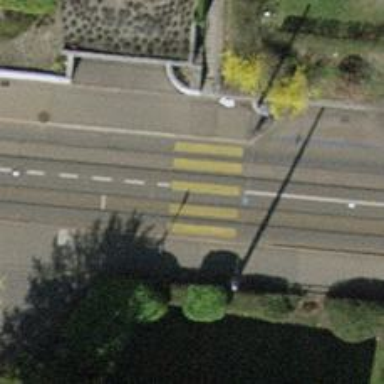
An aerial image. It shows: Uncontrolled zebra crossing on the road.